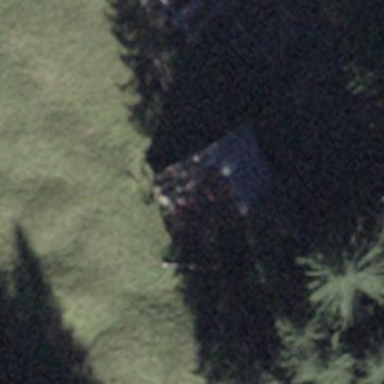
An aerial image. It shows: Barn.